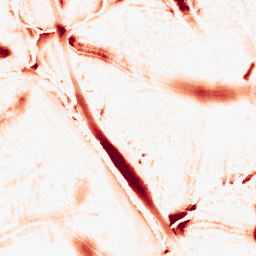
Category: morphological
Decomposition family: tophat
Decomposition parameters: size: 20
mode: white
Upsampling method: bicubic
Upsampling parameters: scale: 4
Upsampling scale: 4